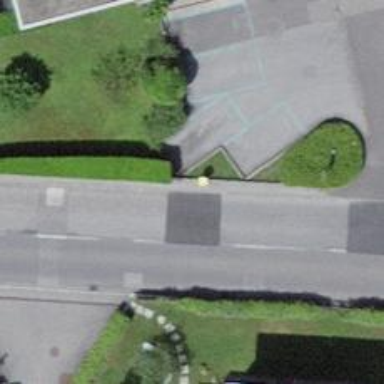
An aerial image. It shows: Post box is visible.